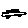
Label: car